Question: I constructing 'UITableCellView' from xib. This xib uses 'autolayout' and two 'UILabel's connected to superview and have vertical constraint.
Unfortunately it is cutting pixel(s) at the bottom of 'UILabel':

What do I missing?
UPD. Xcode is giving me error: 'Set vertical compression resistance priority to 749'. If I play with compression resistance priority I get first label cut.
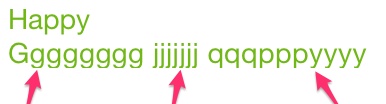
Answer: Set the priority on the vertical spacing constraint between the two labels to be lower than the vertical spacing constraint between the labels and the top and bottom of the view. Alternatively, in your delegate, override
'- (CGFloat)tableView:(UITableView *)tableView estimatedHeightForRowAtIndexPath:(NSIndexPath *)indexPath'
and
'- (CGFloat)tableView:(UITableView *)tableView heightForRowAtIndexPath:(NSIndexPath *)indexPath'
that will return a height that will accommodate the constraints and label heights. By default I believe you get 44 pixels, so you can get a taller cell by overriding these. Also, you can set the cell height in IB if you're using Storyboards or Nibs.